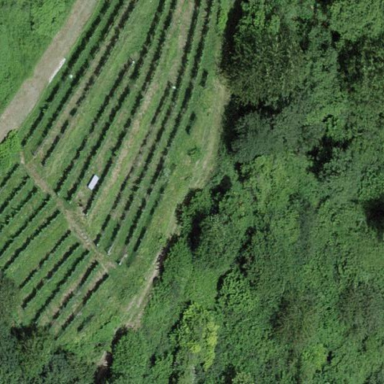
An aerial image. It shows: Beautiful vineyard in the countryside.